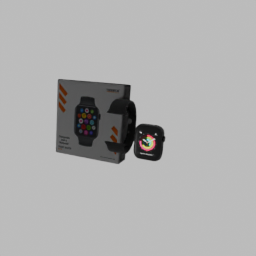
Label: electronics